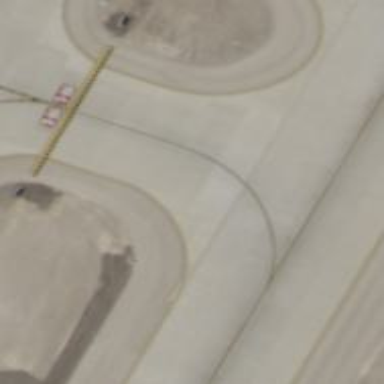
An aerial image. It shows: Image of taxiway at airport.